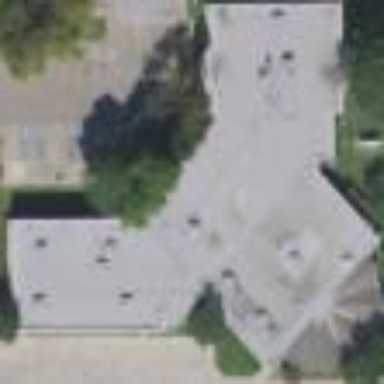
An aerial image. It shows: Clinic building offering healthcare services.